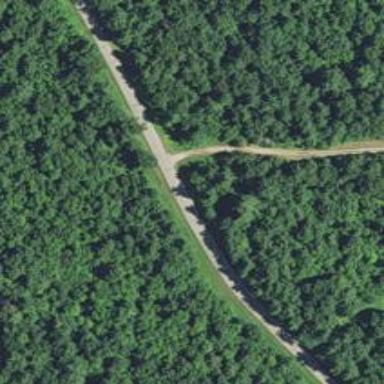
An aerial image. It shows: Unclassified road.